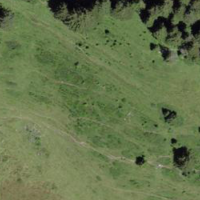
EUNIS habitat code: 23
Species observed at this site:
Arnica montana